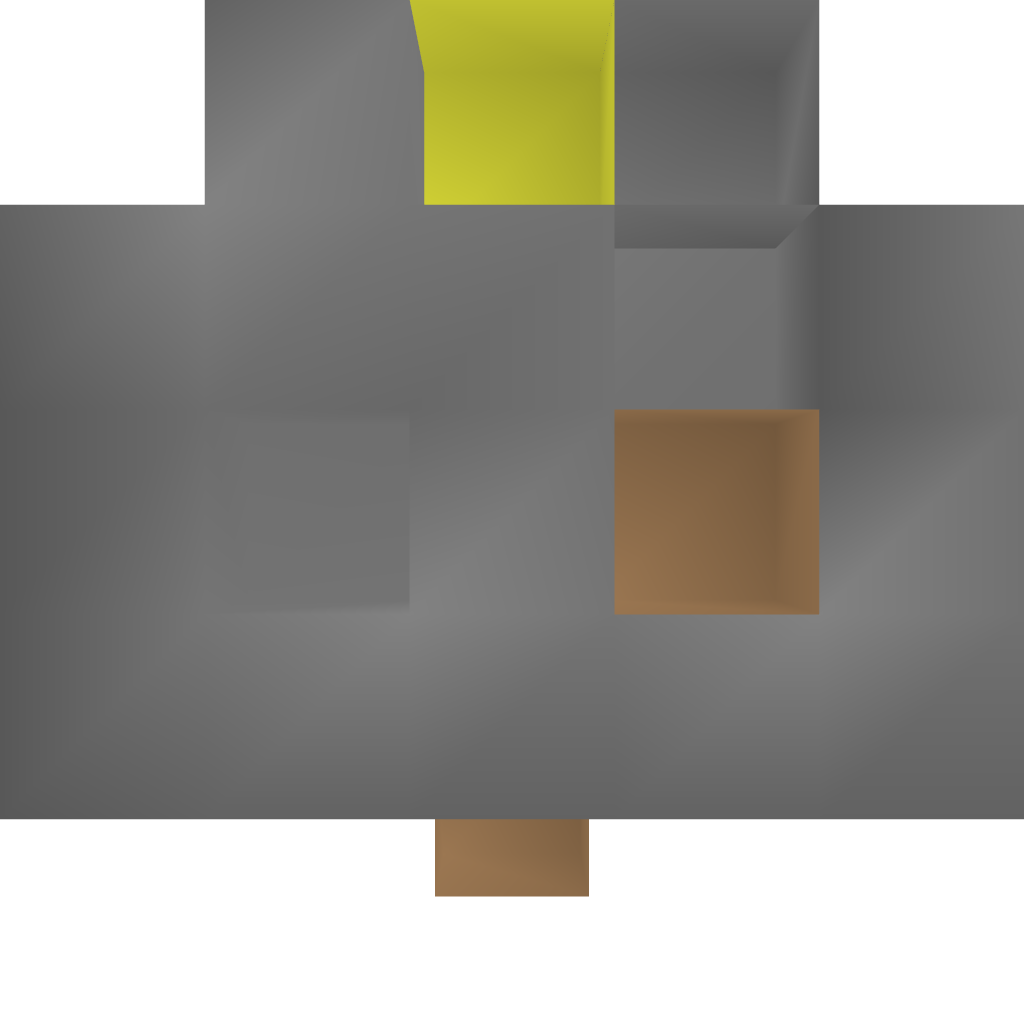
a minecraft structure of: Betting Machine bad low quality